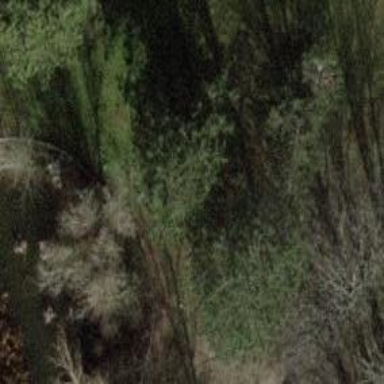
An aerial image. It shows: Evergreen tree with needle-leaved leaves.